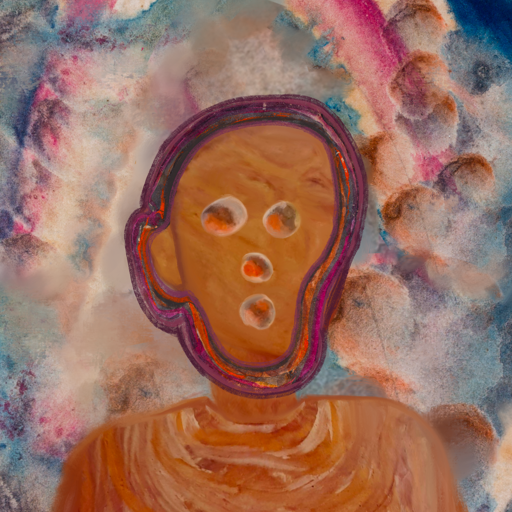
Background: Rupkatha, Head And Neck Front: Pious_Lady, Face Front: Rupkatha, Bust: Pious_Lady, Hair Front: Hypocrite, Head Accessory: Blank, Second Necklace: Blank, Necklace: Blank, Baby: Blank